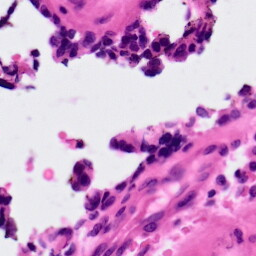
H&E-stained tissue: Ovarian